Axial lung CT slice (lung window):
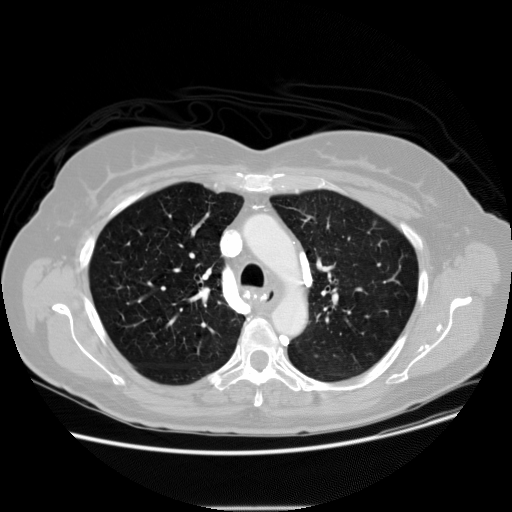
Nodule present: no